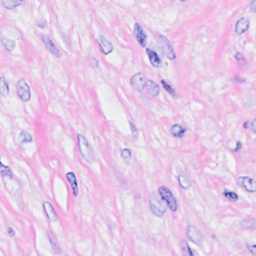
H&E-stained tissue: Breast